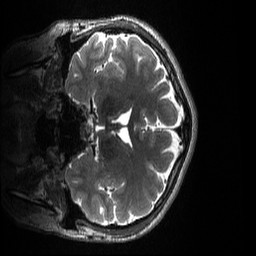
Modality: T2w
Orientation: coronal
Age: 23
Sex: male